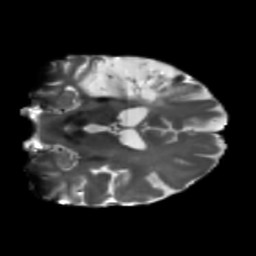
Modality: T2w
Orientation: coronal
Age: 66
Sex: male
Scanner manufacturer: siemens
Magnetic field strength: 3 T
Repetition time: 5.25 s
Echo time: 0.08 s